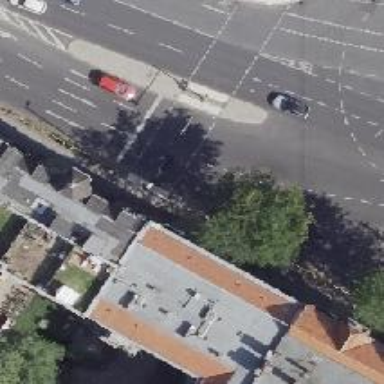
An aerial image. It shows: Asphalt footway with crossing controlled by traffic signals.